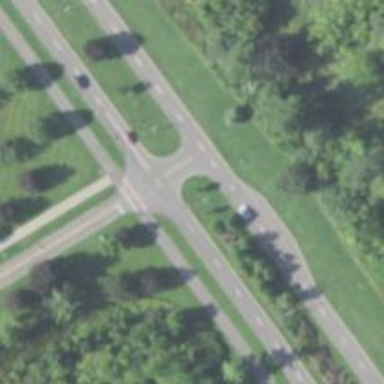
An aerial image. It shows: Cycleway.